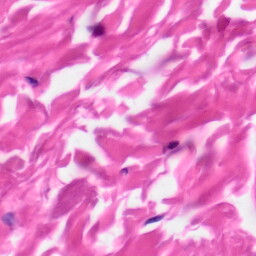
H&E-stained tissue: Skin